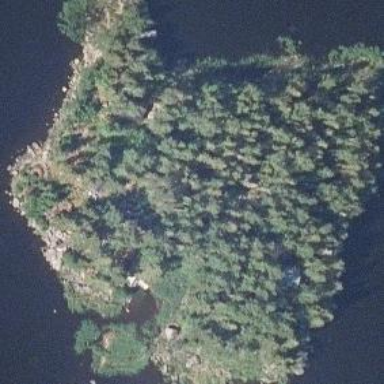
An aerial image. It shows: Islet located along the natural coastline.